Question: I want to generate a mixture of binomial distribution. Why I need it is because
I want to have a normal discrete mixture of gaussian distributions. Is there any
scipy library available for it or can you please guide me for the algorithm.
I know in general for predefined distributions one can use ppf. But for this
function I don't think there is any straightforward way of using ppf.
Sampling from each and mixing them also seems problematic because I don't know how
many instances I have to choose from different distributions.
At the end what I want to have is something like this:

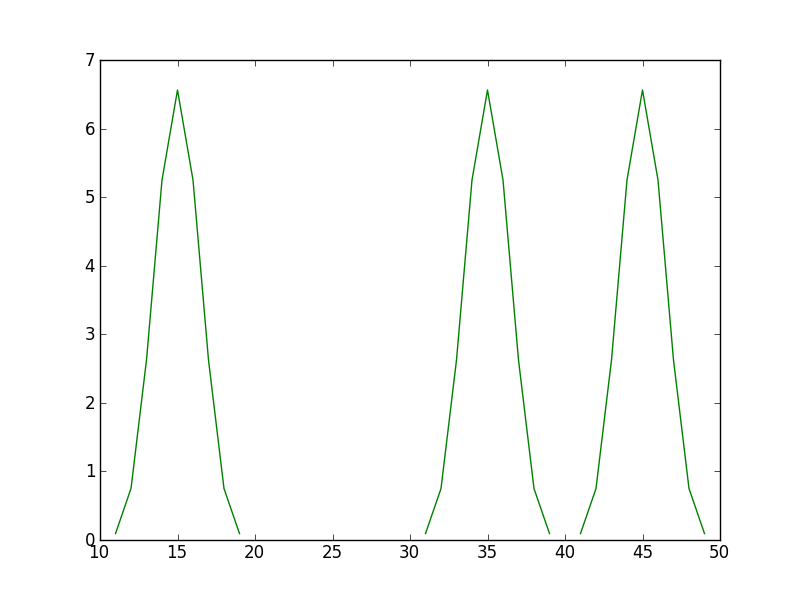
Answer: Thanks to @sega_sai,@askewchan, and @Zhenya,
I made the code myself and I believ due to implementation this would be the most
efficient one. There are two function the first one makes the mixtures of "binoNumber" binomial distributions all having the same N=maximum-minimum parameter and same p=0.5 but are shifted according random centers I generated for them.
'''
global binoInitiated
binoInitiated=False;
def binoMixture(minimum,maximum,sampleSize):
global centers
binoNumber=10;
if (not binoInitiated):
centers=np.random.randint(minimum,maximum+1,binoNumber)
sigma=maximum-minimum-2
sam=np.array([]);
while sam.size<sampleSize:
i=np.random.choice(binoNumber);
temp=np.random.binomial(sigma, 0.5,1)+centers[i]-sigma/2+1
sam=np.append(sam,temp)
return sam
'''
This function is to draw the an approximate PDF for the distribution made beforehand.
Thanks to @EnricoGiampieri who I used his code to make this part.
'''
def binoMixtureDrawer(minimum,maximum):
global binoInitiated
global centers
sam=binoMixture(minimum,maximum,50000)
# this create the kernel, given an array it will estimate the probability over that values
kde = gaussian_kde( sam )
# these are the values over wich your kernel will be evaluated
dist_space = linspace( min(sam), max(sam), 500 )
# plot the results
fig.plot( dist_space, kde(dist_space),'g')
'''